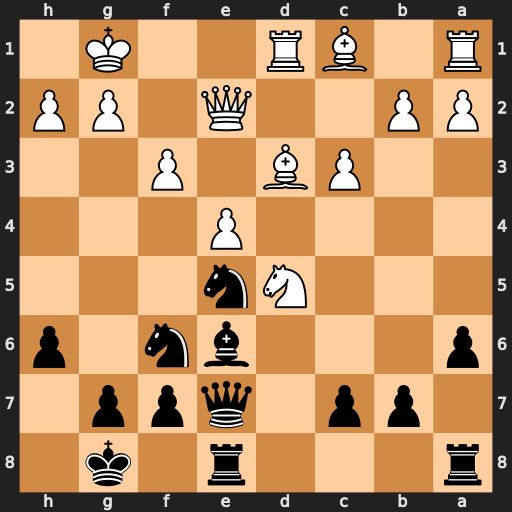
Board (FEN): r3r1k1/1pp1qpp1/p3bn1p/3Nn3/4P3/2PB1P2/PP2Q1PP/R1BR2K1
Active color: b
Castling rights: -
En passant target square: -
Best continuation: Bxd5 exd5 Qc5+ Be3 Nxf3+ gxf3 Rxe3